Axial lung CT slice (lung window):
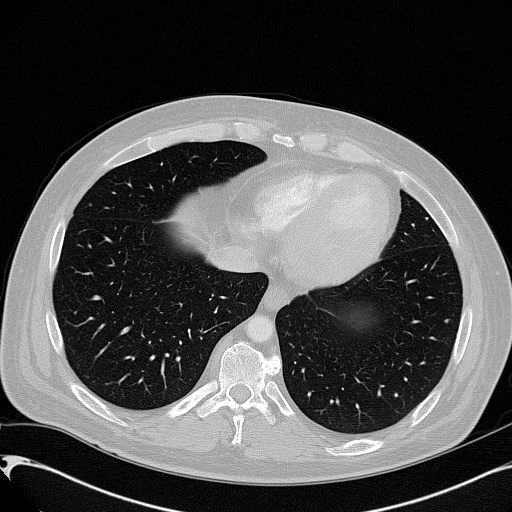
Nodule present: no